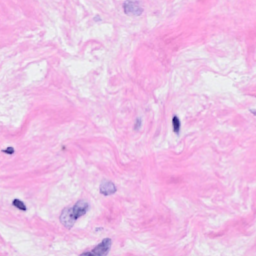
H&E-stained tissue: Breast